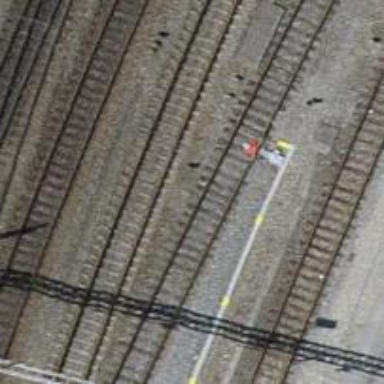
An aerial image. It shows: Railway yard with one track. The railway is electrified with contact line.